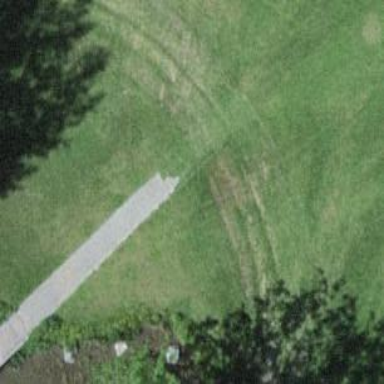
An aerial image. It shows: Designated golf cart path which is track with grade 1 quality.